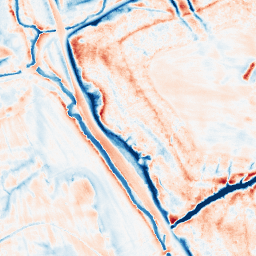
Category: classical
Decomposition family: gaussian_anisotropic
Decomposition parameters: sigma_x: 5
sigma_y: 5
Upsampling method: regularized
Upsampling parameters: scale: 4
lambda_reg: 0.01
Upsampling scale: 4